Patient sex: M
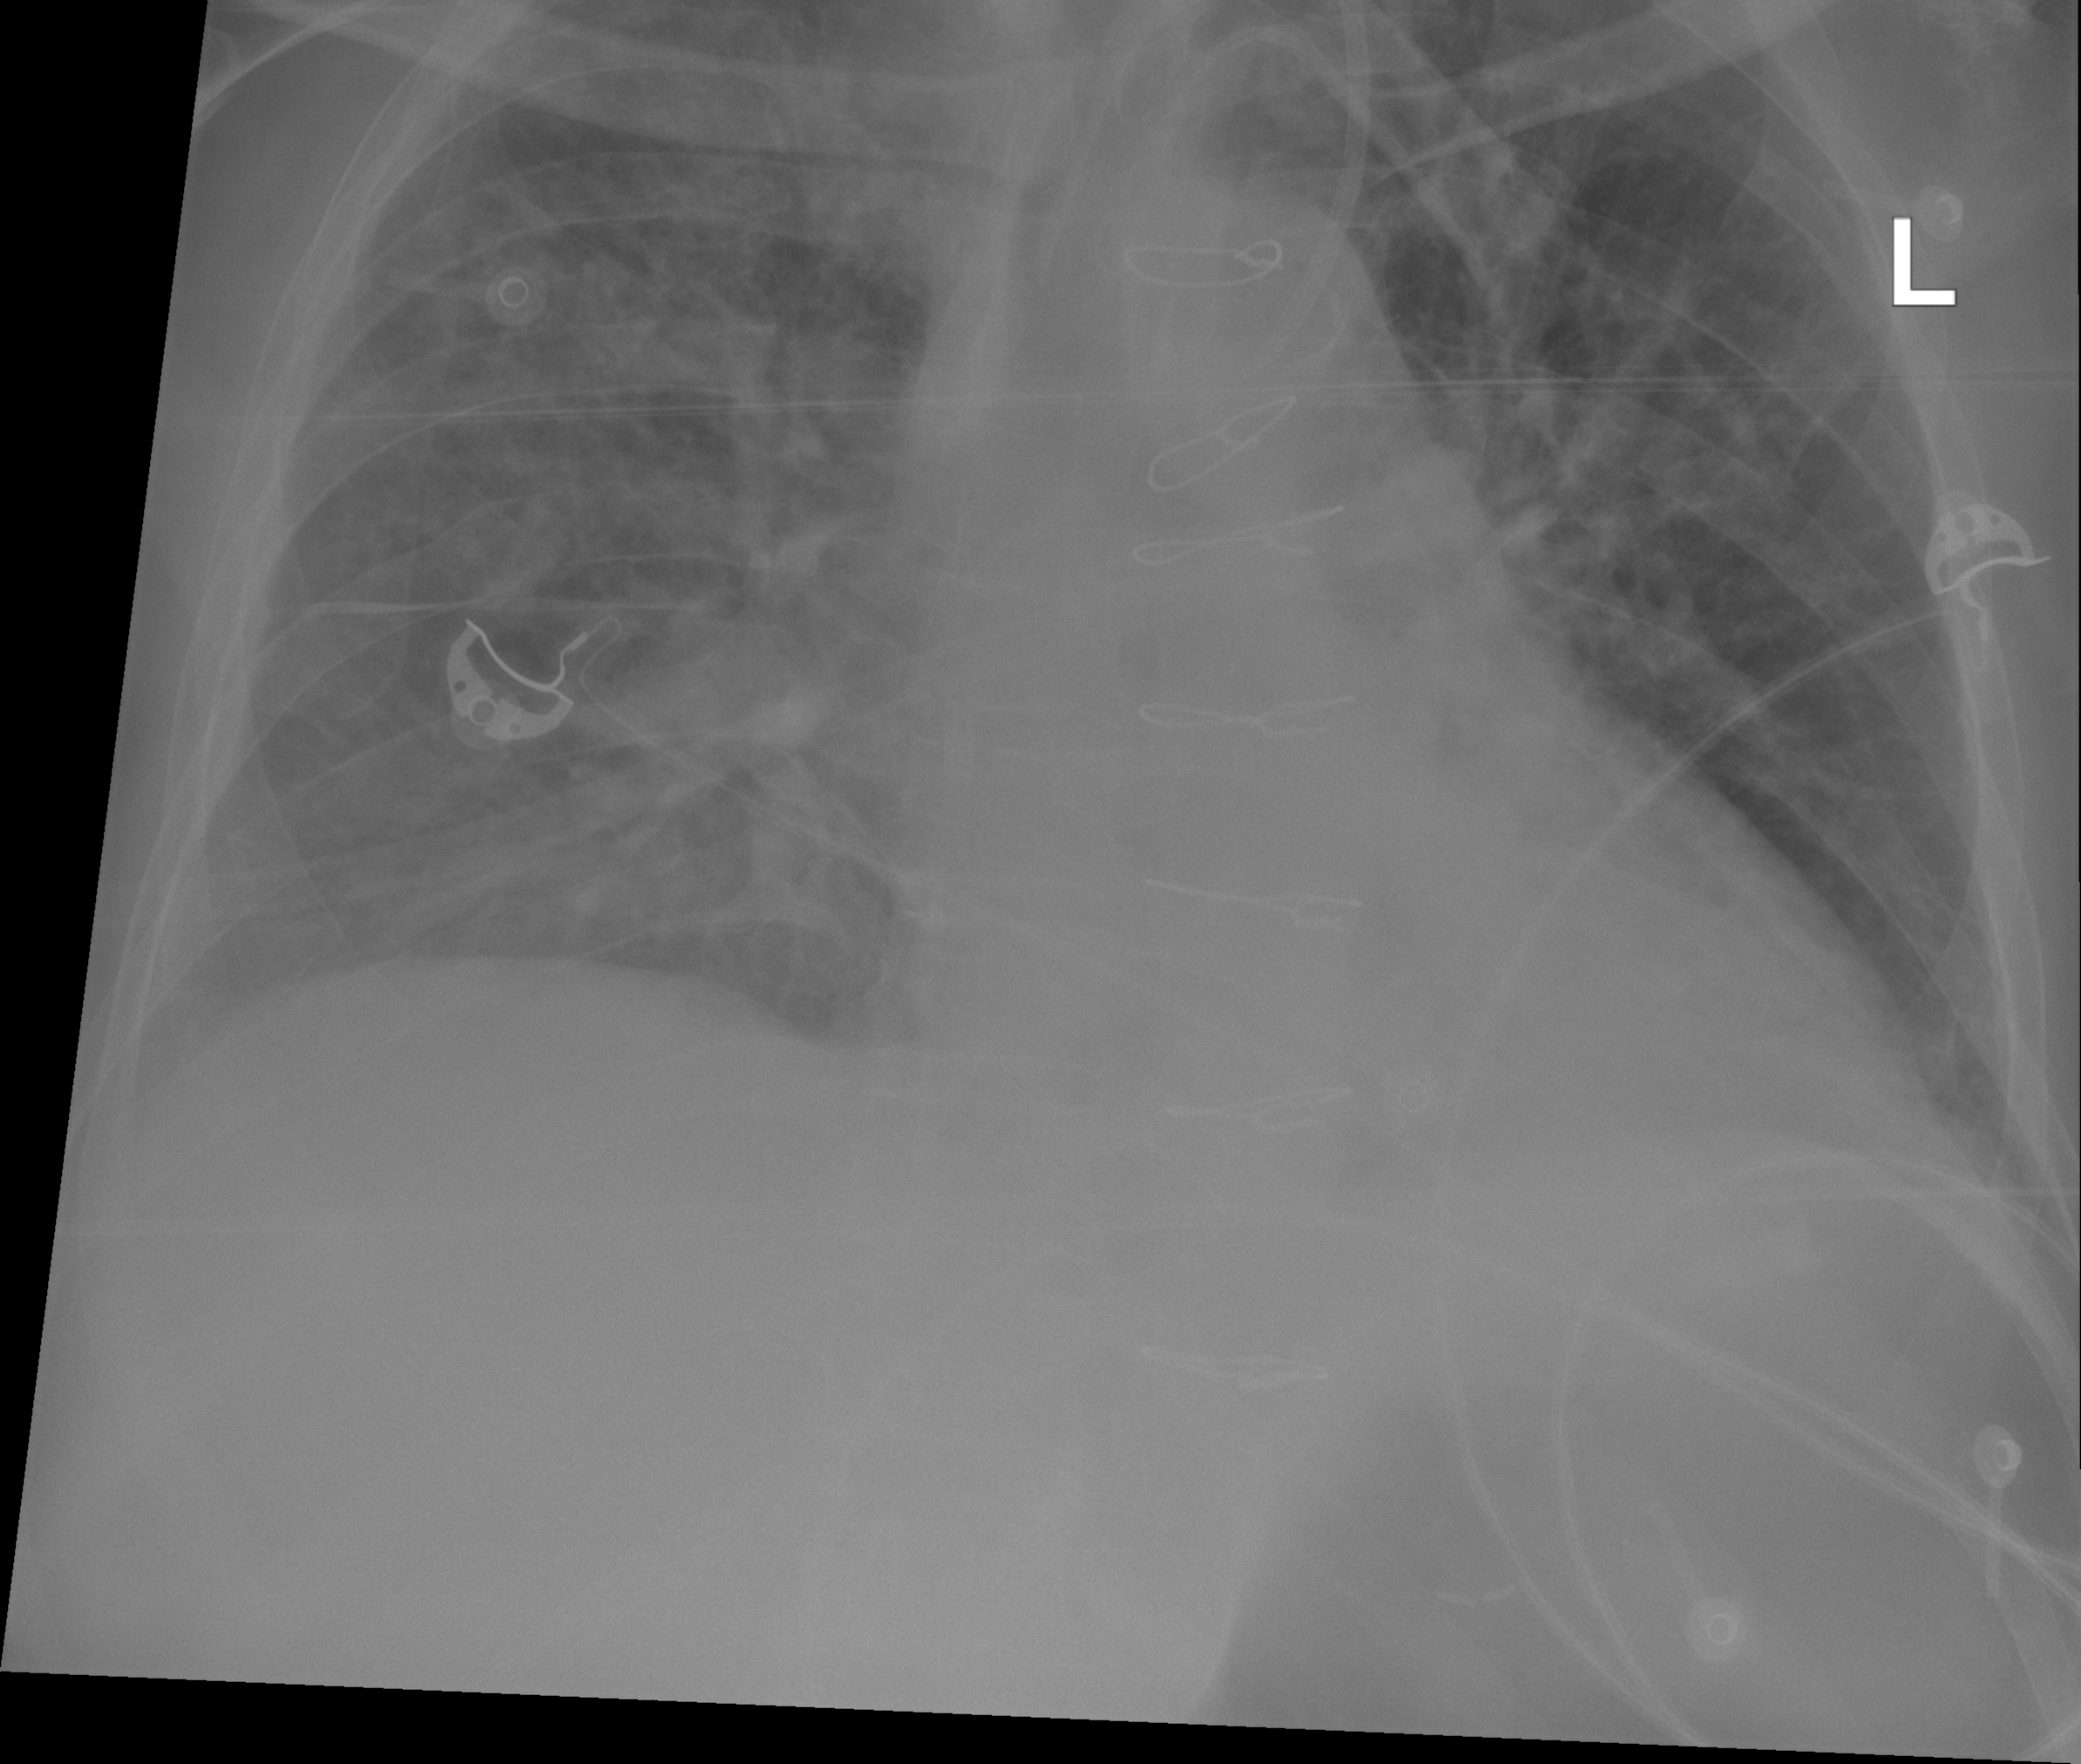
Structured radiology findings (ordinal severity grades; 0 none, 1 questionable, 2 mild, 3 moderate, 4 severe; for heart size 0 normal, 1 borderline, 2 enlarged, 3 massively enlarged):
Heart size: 1
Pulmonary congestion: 2
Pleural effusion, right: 2
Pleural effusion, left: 1
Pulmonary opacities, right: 2
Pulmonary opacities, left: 2
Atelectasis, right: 2
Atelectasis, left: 1